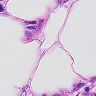
Metastatic tissue present: yes